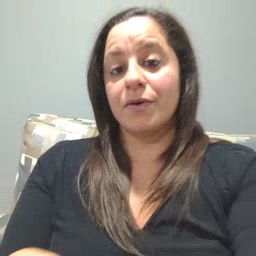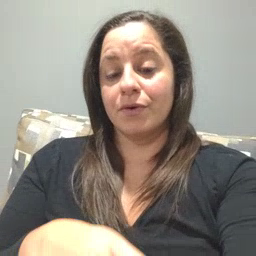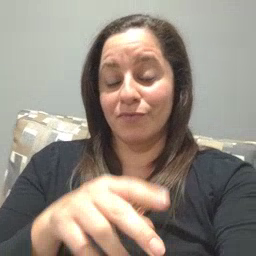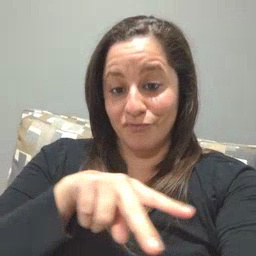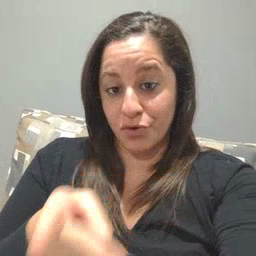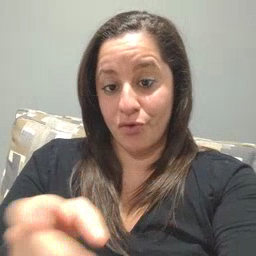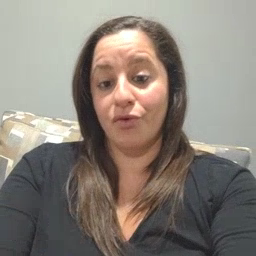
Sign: fall